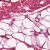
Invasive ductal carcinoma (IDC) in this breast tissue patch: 0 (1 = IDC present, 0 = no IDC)